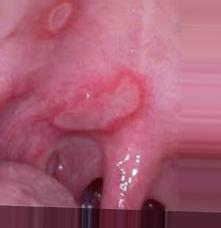
Condition: Mouth Ulcer